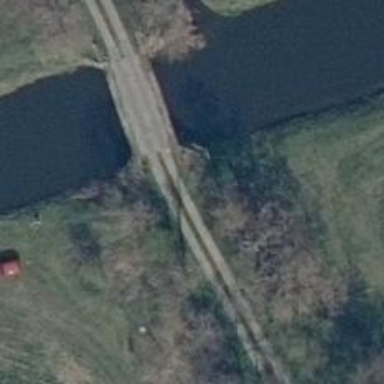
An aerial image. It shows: Paved unclassified road on bridge.